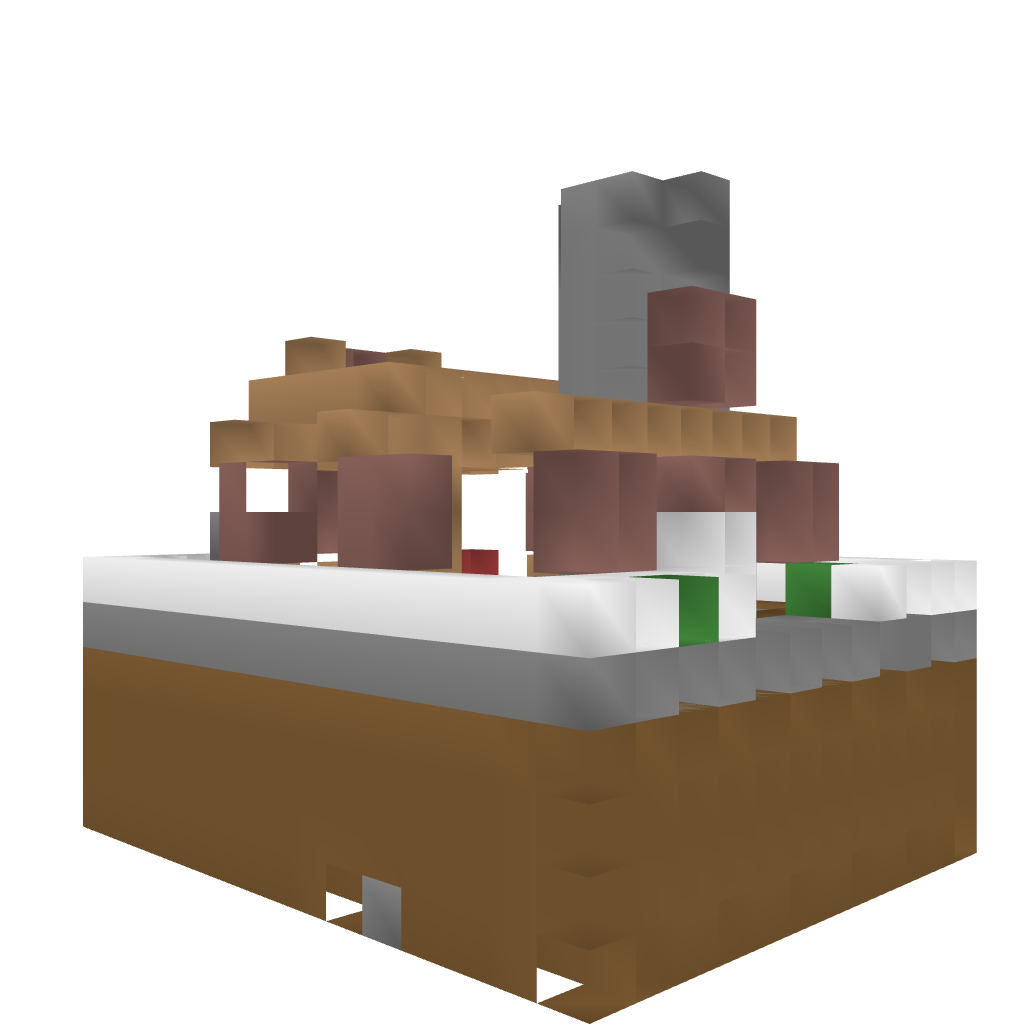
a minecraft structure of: House2 bad low quality